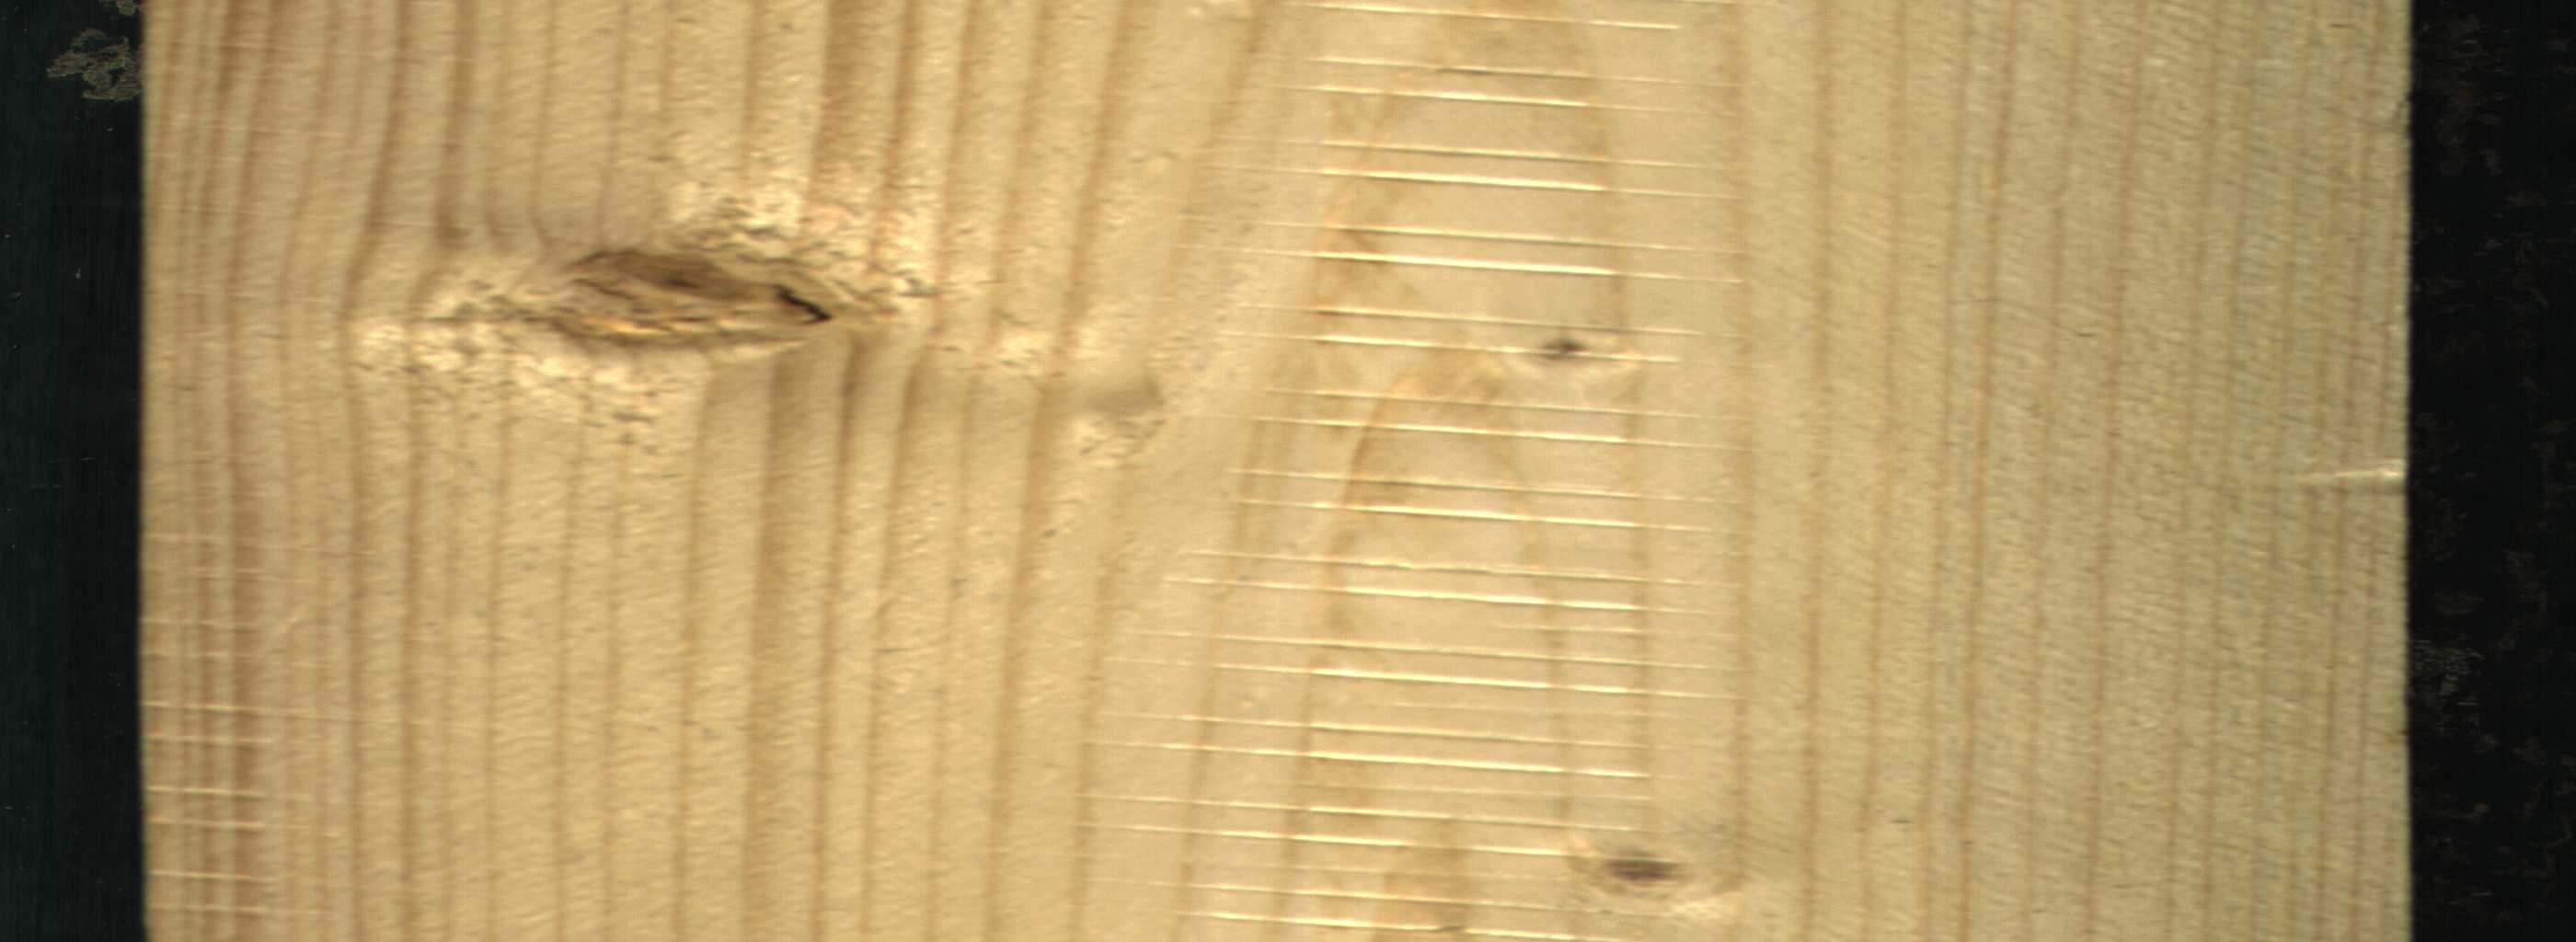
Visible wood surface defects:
Live_Knot
Live_Knot
Live_Knot